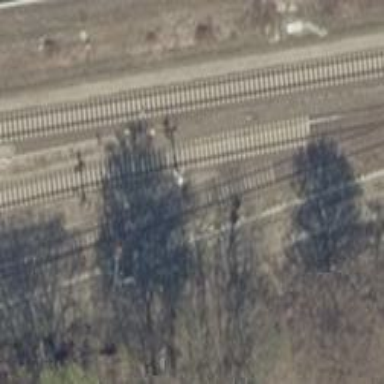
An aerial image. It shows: Railway switch with the turnout on the right side.